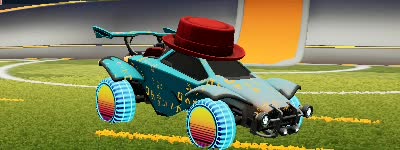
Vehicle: octane